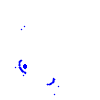
Particle: electron